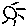
Label: sun